Question: I have data like in column 'Date' and 'Amount' and I am looking for DAX code to generate column 'MacOfDay' (max of 'Amount' for each day)

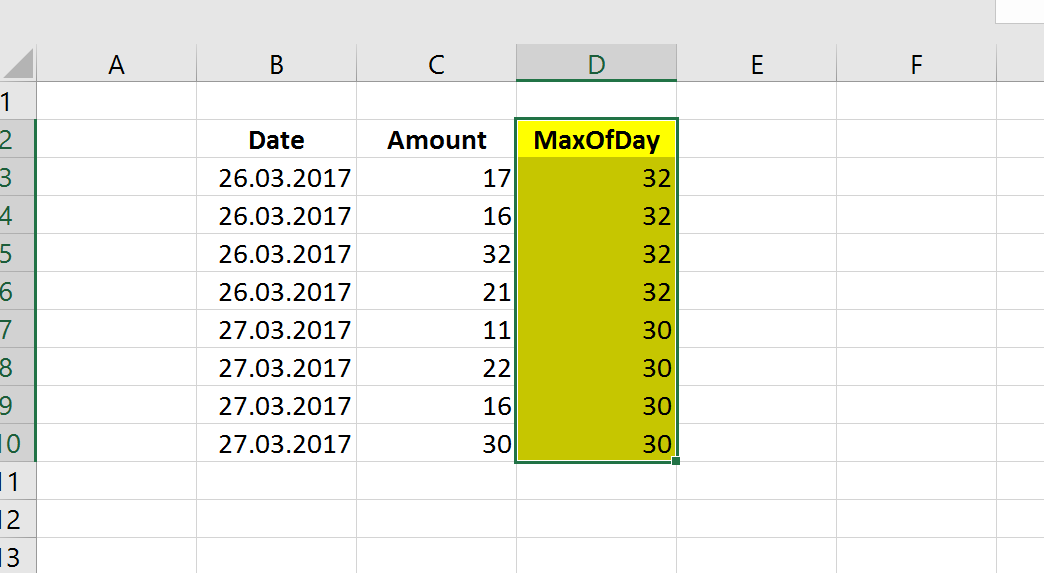
Answer: You can try the following calculated column:
'''
MaxOfDay =
CALCULATE(
MAX('Data'[Amount]),
FILTER(
'Data',
'Data'[Date] = EARLIER('Data'[Date])
)
)
'''
Result:
<URL>